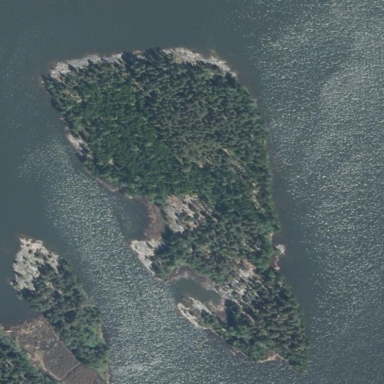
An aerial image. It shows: Islet.